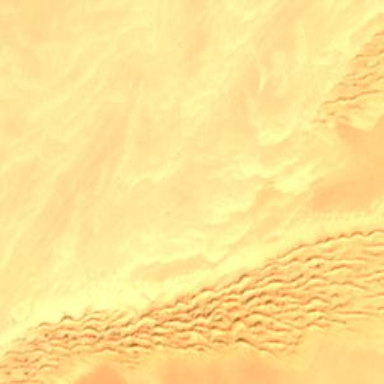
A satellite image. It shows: Barren erg desert with sandy surface.